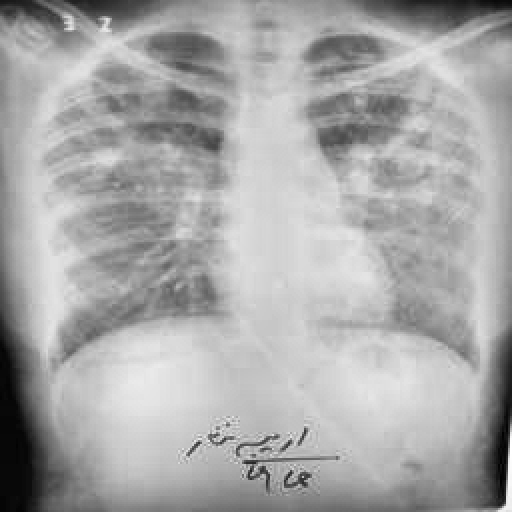
Finding: TUBERCULOSIS